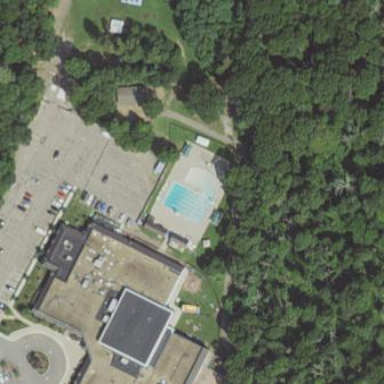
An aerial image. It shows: Sports center specializing in swimming activities located on leisure land.